Field crop: maize
Growth stage: 2
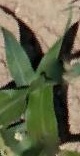
Species: maize